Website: lowes
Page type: billing-address
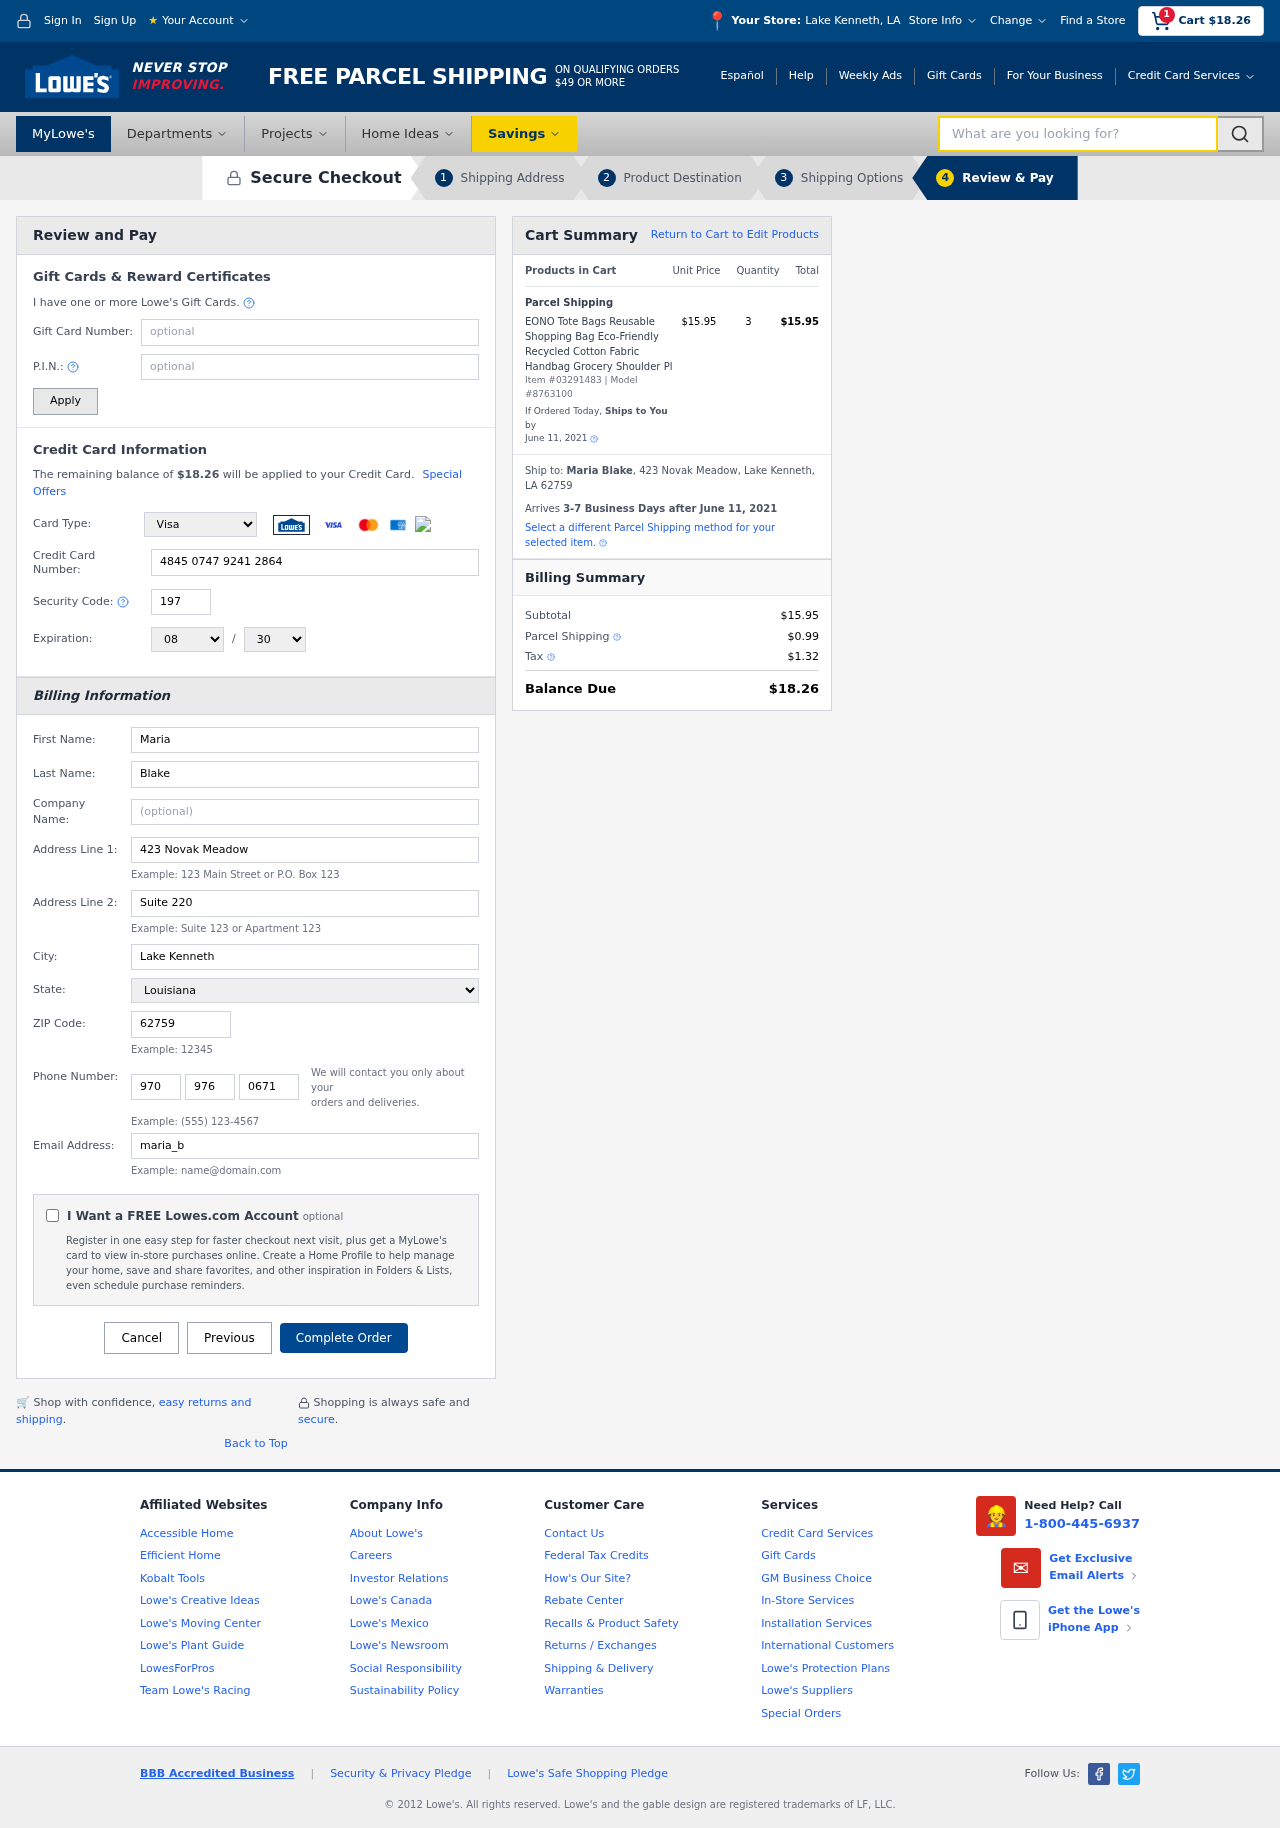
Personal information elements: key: PII_CARD_CVV
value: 197
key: PII_CARD_EXPIRY_MONTH
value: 08
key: PII_CARD_EXPIRY_YEAR
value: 30
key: PII_CARD_NUMBER
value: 4845 0747 9241 2864
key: PII_CARD_TYPE
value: Visa
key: PII_CITY
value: Lake Kenneth
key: PII_CITY_STATE
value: Lake Kenneth, LA
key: PII_EMAIL
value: maria_blake@yahoo.com
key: PII_FIRSTNAME
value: Maria
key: PII_FULLNAME
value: Maria Blake
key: PII_LASTNAME
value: Blake
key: PII_PHONE_AREA
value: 970
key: PII_PHONE_PREFIX
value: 976
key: PII_PHONE_SUFFIX
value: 0671
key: PII_POSTCODE
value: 62759
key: PII_STATE
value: Louisiana
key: PII_STREET
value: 423 Novak Meadow
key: PII_STREET2
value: Suite 220
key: PII_CITY_STATE_ZIP
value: Lake Kenneth, LA 62759
Product elements: key: PRODUCT1_NAME
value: EONO Tote Bags Reusable Shopping Bag Eco-Friendly Recycled Cotton Fabric Handbag Grocery Shoulder Pl
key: PRODUCT1_PRICE
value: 15.95
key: PRODUCT1_QUANTITY
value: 3
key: PRODUCT_ITEM_NUMBER
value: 03291483
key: PRODUCT_MODEL_NUMBER
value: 8763100
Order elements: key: ORDER_SUBTOTAL
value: $18.26
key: ORDER_TOTAL
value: $18.26
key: ORDER_SHIPPING_DATE
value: June 11, 2021
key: ORDER_SUBTOTAL
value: $15.95
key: ORDER_DELIVERY_DATE
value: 3-7 Business Days after June 11, 2021
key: ORDER_SHIPPING_DATE2
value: June 11, 2021
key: ORDER_SUBTOTAL2
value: $15.95
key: ORDER_SHIPPING_COST
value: $0.99
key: ORDER_TAX
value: $1.32
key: ORDER_TOTAL2
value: $18.26
Search elements: key: HEADER_SEARCH
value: What are you looking for?